Question: I am trying to extract some information from a binary file. It looks like this:
'AUTHCODE(here goes 3 bytes, that I don't need)part_that_i_need(here goes a NULL byte)'.

How to I match the portion of alpha-numeric characters 'qszjlbnkmctkkezgd_qyzkyptqigudilzpkp_qgetefvmigwimrihudk' that is between bytes {11} {00} {38} and {00}.
Here's what I've done so far:
'''
string ReadFileMF;
using (StreamReader reader = new StreamReader(pathCopy))
{
ReadFileMF = reader.ReadToEnd();
}
///match the whole string
Match passMF = Regex.Match(ReadFileMF, @"(AUTHCODE).+?(www)");
String passMFs = passMF.Value;
//convert to array of bytes
byte[] bpass = StrToByteArray(passMFs);
//replace the 3 bytes after AUTHCODE with spaces
bpass[8] = 0x20;
bpass[9] = 0x20;
bpass[10] = 0x20;
'''
Ok, so now I have just to match the nullbyte at the end. Somthing like '(AUTHCODE).+?(NULL_BYTE)'. Any ideas?
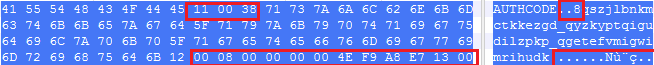
Answer: This might be easiest with a few simple for-loops or Copy() actions over the byte data. Too few specs to be exact. Like:
'''
// untested, I could be off-by-1 somewhere
int start = "AUTHCODE".Length + 3;
int end = text.Indexof('', start);
string result = text.SubString(start, end-start);
'''
If you do want/need Regex, you'll have to turn it into a string first. Your only safe bet seems to be ASCII encoding.
'''
string text = Encoding.ASCII.GetString(data);
'''
and then (untested)
'''
Regex.Match(text, "AUTHCODE.{3}([^x00]+)x00);
'''